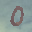
Label: 0